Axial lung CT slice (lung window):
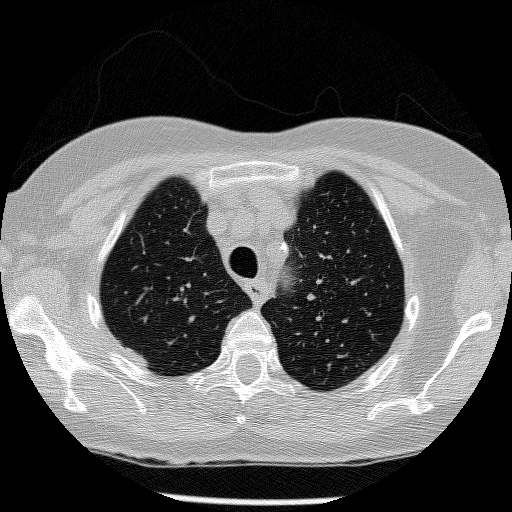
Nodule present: no